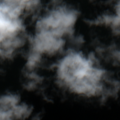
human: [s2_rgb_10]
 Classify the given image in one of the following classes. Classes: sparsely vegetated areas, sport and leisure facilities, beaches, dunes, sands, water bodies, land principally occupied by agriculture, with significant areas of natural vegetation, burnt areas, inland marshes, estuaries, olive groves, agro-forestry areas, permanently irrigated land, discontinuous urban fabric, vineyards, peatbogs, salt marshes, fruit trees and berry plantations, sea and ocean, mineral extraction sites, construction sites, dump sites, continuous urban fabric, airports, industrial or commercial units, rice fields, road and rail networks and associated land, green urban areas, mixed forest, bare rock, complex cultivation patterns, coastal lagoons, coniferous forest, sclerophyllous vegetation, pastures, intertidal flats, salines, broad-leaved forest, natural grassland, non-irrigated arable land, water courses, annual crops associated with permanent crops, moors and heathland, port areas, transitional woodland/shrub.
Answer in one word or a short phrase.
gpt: sea and ocean